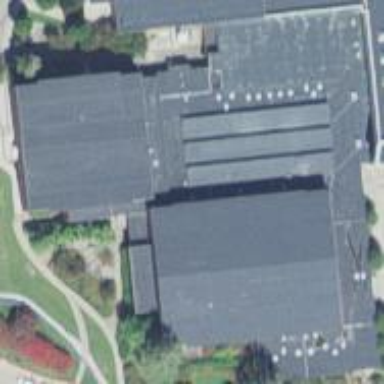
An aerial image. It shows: University building with flat black roof.